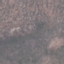
Label: HerbaceousVegetation